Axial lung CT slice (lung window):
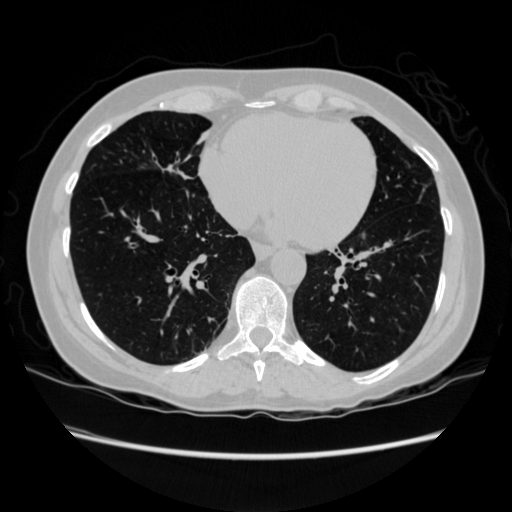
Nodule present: no